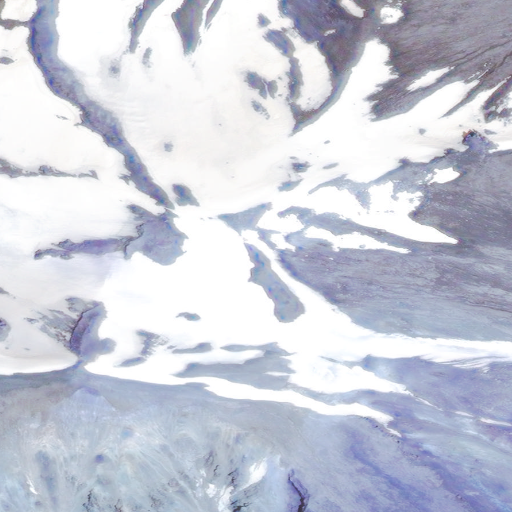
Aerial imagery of mountain in Alaska named Segula Peak containing only unknown